Question: When I try to create a new CMake project, I get this message error. I have CMake installed, and when I click Configure, it gets me to the Kits tab, where I have Qt4 and Qt5, Qt5 is the default. But no matter what I select, the "Next" button is still disabled in the Wizard.
What do I need to do to select a kit?

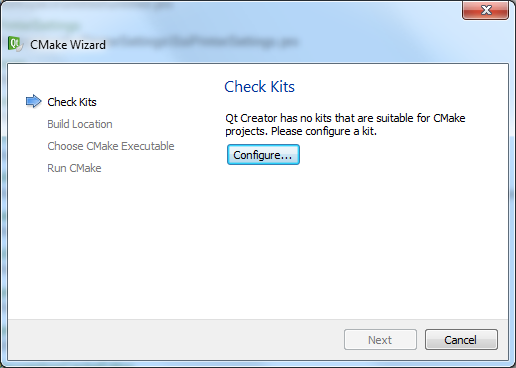
Answer: It turned out , talking about Kits, and the Configure button was further misleading because it opened the Kit tab, when all I needed to do was set the path to the CMake executable in the CMake tab (Tools->Options->Build & Run->CMake).